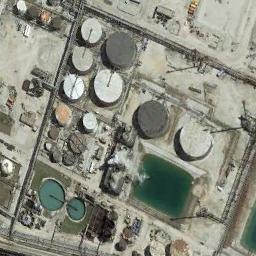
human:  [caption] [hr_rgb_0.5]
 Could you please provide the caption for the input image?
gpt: In the factory there are many neatly arranged storage tanks of different sizes with a sink in the middle .

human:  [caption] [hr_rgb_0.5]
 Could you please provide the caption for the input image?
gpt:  A green pool sits beside the storage tanks .

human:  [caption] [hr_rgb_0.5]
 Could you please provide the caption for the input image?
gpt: There are many storage tanks used for a sewage disposed work on the bare land .

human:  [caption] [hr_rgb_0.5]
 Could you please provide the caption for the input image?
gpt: There are many storage tanks of different sizes .

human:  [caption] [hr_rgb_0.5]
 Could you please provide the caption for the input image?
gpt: This is a sewage treatment plant .